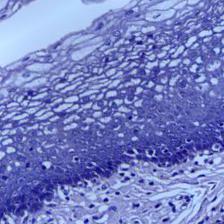
Diagnosis: Normal